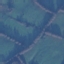
Label: Pasture